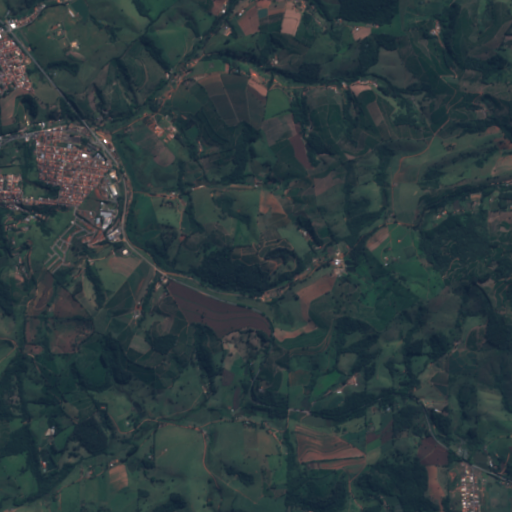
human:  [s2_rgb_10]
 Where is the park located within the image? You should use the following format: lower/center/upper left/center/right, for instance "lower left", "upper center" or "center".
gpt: The park is located in the upper left of the image.
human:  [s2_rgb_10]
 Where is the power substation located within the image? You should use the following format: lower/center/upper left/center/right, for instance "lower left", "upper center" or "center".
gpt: The power substation is located in the upper left of the image.
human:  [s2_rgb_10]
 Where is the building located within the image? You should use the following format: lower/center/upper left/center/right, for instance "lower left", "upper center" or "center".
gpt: There is no building in the image.